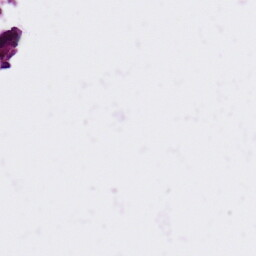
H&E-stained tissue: Ovarian